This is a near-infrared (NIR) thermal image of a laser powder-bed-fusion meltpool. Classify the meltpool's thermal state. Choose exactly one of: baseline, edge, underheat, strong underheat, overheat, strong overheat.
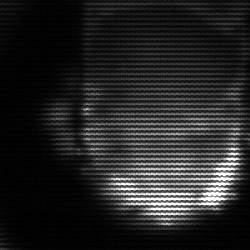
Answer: baseline